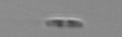
Label: pennate